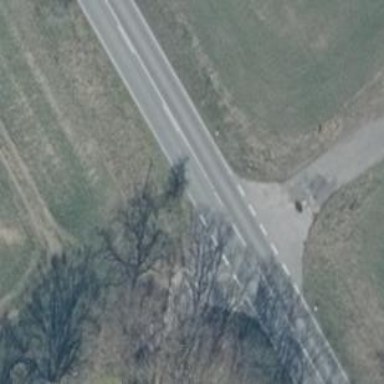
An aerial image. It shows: Primary highway.